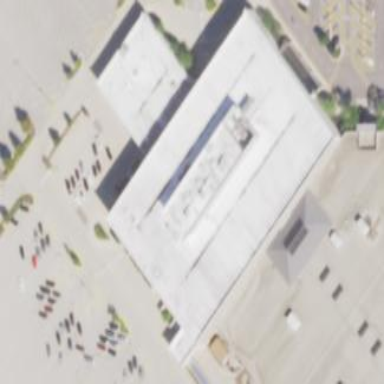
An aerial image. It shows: Retail building that houses department store.